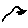
Label: bird